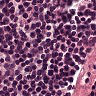
Metastatic tissue present: no